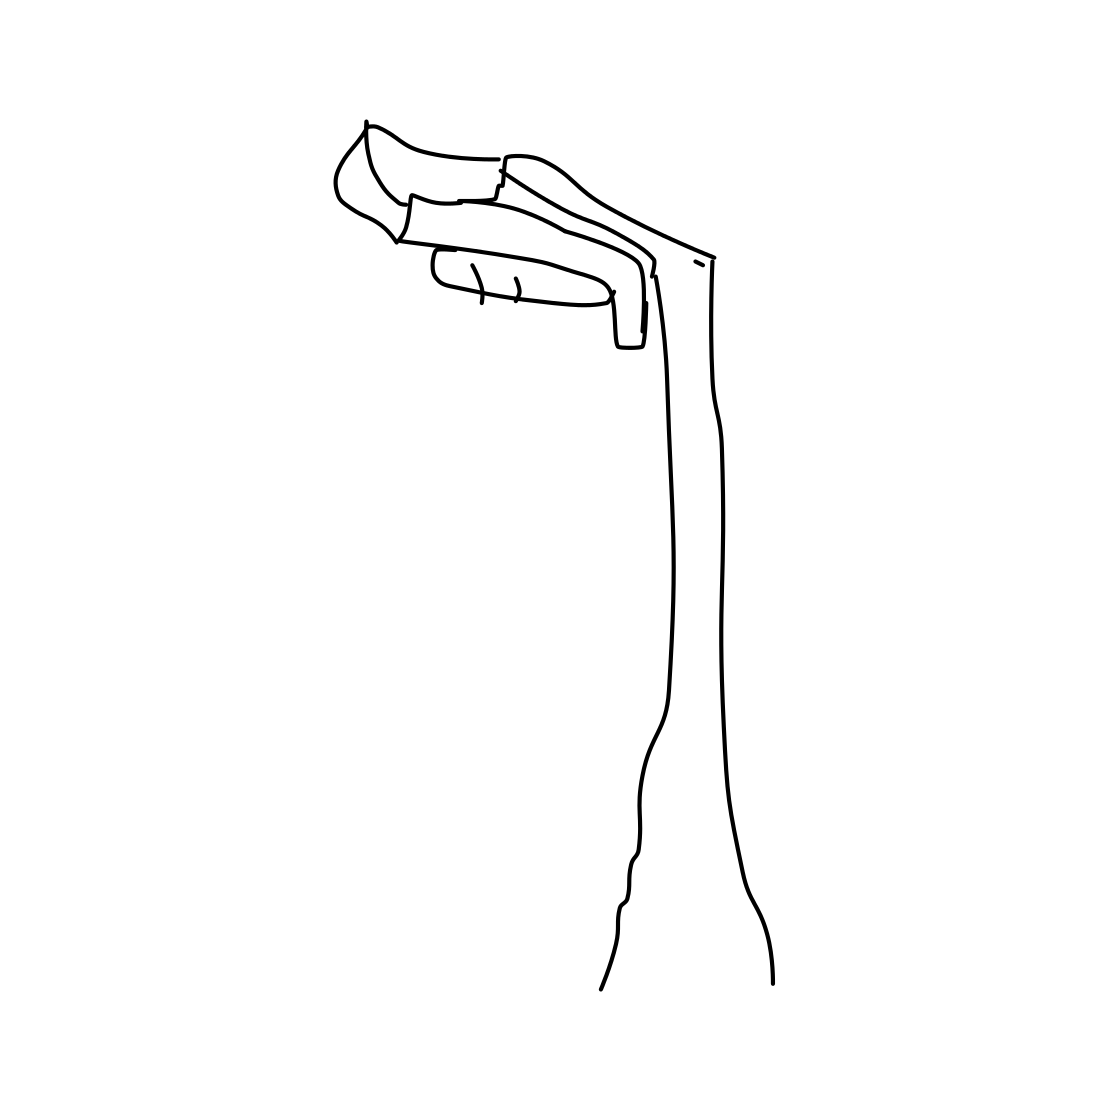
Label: streetlight